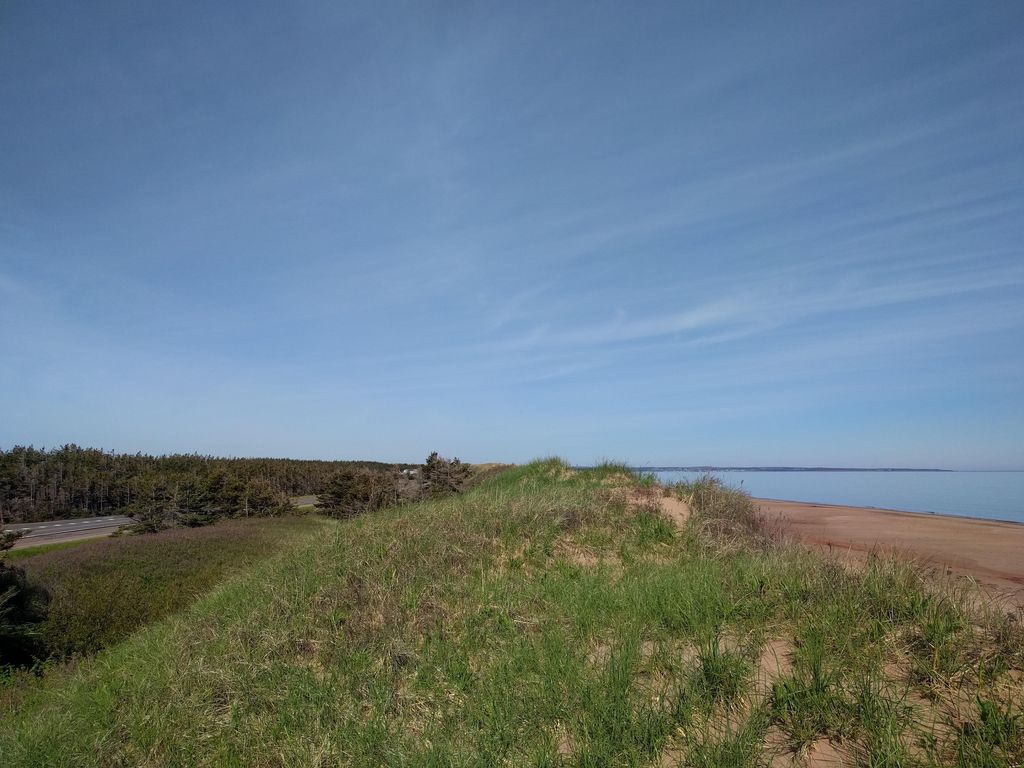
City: charlottetown